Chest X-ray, PA view. Patient: 44 years old, sex M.
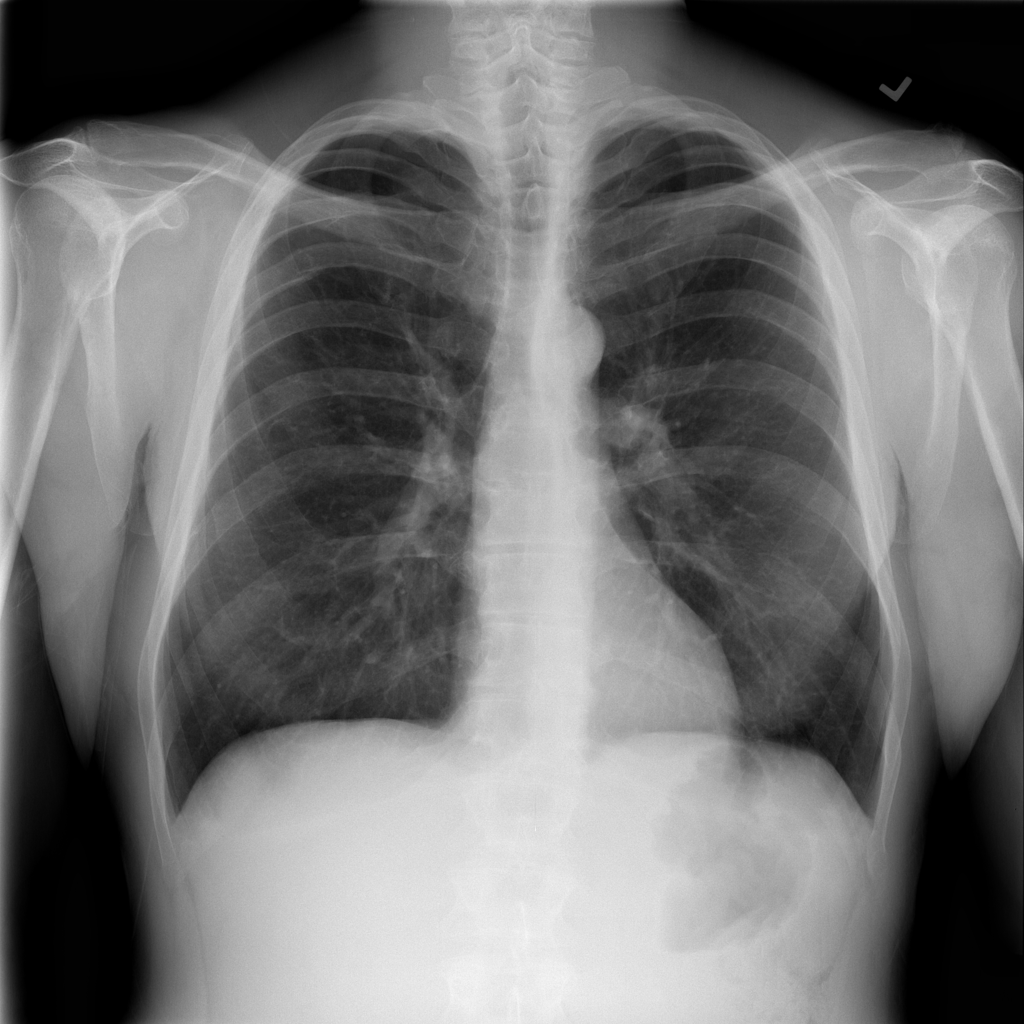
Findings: Infiltration